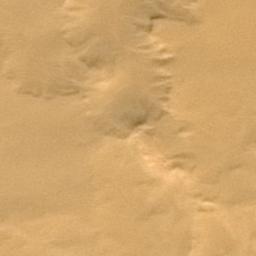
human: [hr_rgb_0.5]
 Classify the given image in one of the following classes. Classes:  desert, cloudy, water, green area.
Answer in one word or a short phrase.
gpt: desert